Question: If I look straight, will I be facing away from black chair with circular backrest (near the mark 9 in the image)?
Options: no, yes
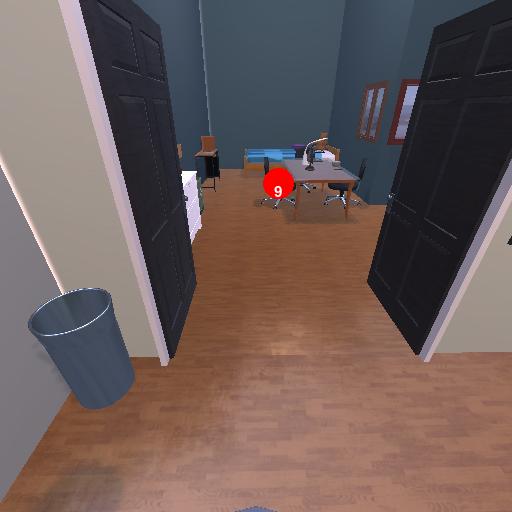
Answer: no